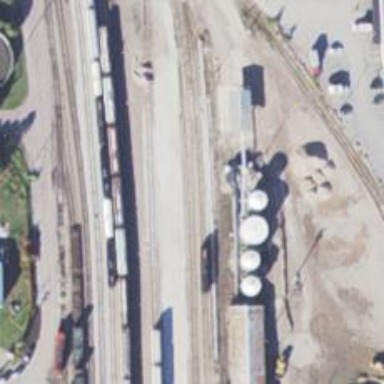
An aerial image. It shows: Railway yard used for servicing trains.